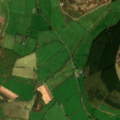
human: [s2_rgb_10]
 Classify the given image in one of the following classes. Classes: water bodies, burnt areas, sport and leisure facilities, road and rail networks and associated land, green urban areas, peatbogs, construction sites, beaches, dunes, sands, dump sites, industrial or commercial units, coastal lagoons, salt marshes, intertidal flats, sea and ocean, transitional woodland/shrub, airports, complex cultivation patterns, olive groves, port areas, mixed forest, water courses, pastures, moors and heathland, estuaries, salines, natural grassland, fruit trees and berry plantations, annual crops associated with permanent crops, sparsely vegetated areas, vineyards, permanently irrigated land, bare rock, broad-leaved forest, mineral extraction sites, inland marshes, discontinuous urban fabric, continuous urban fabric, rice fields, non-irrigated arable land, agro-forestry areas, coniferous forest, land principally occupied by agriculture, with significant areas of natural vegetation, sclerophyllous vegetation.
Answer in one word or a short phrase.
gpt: pastures, coniferous forest, moors and heathland, transitional woodland/shrub